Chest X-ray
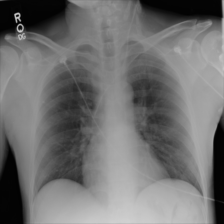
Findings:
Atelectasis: negative
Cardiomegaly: negative
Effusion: negative
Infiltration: negative
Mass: negative
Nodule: negative
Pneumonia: negative
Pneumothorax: negative
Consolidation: negative
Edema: negative
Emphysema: negative
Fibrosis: negative
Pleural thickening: negative
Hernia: negative